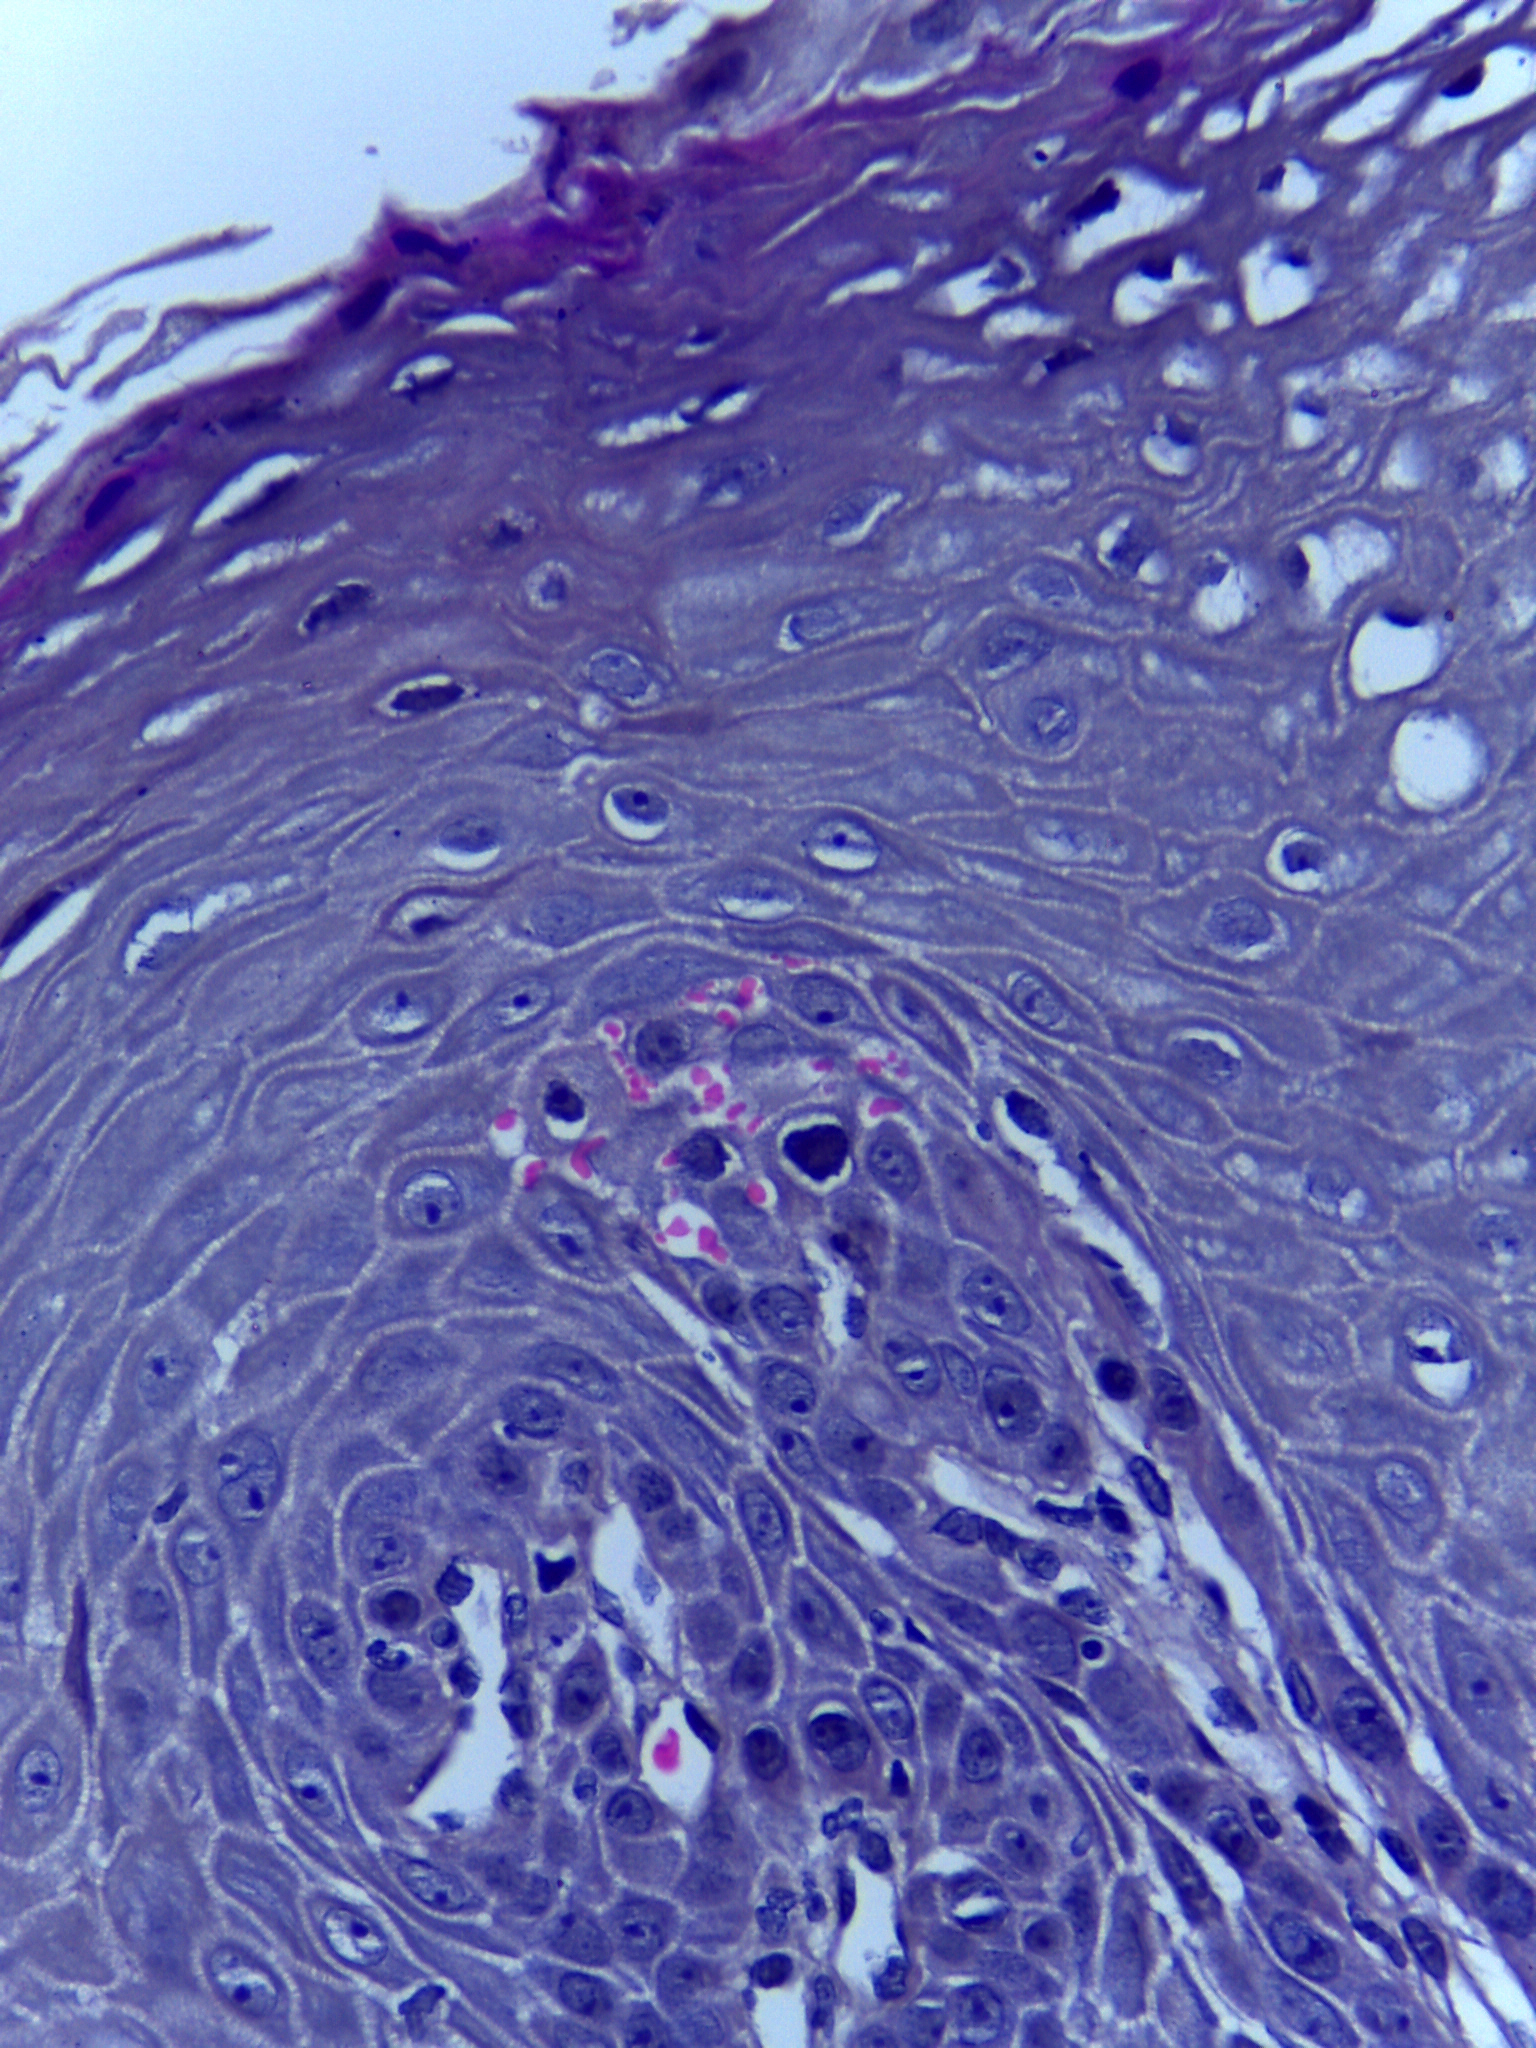
Diagnosis: Normal